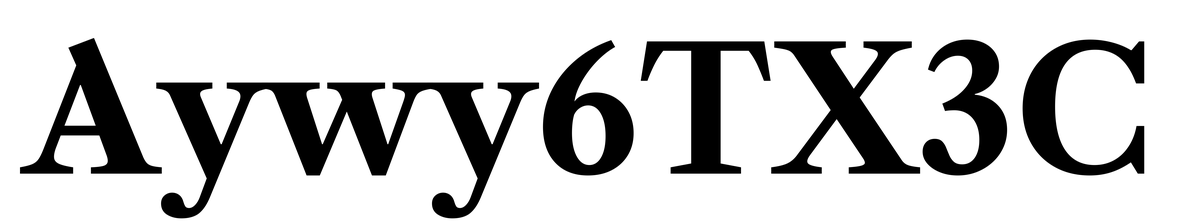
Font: LibreCaslonText_Bold